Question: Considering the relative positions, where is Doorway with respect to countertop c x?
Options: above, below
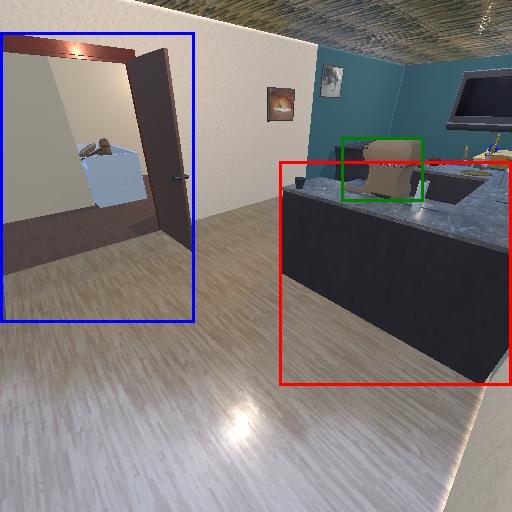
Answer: above